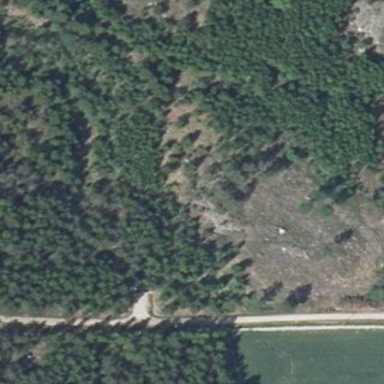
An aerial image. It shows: Clearcut man-made area surrounded by scrub vegetation.